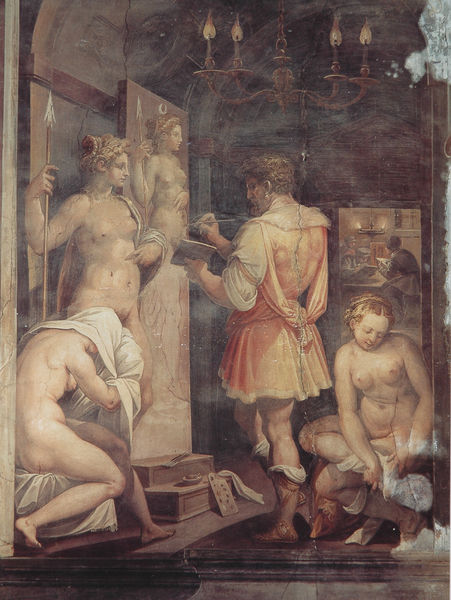
Titel: Das Studio des Malers
Künstler: Giorgio Vasari
Standort: Florenz
Institution: Casa Vasari
Schlagwörter: akt, gemälde, hand, himmel, mann, nackt, schatten, weiß, akte, frauen, menschen, ocker, sitzen, braun, brust, busen, finger, frau, frisur, haar, hintergrund, holz, lampe, licht, orange, raum, rücken, schwarz, tür, zimmer, gürtel, rot, tuch, beige, hochformat, malerei, rock, bart, hemd, wand, barock, falten, inkarnat, knoten, kragen, stehen, ärmel, bild, bildnis, innenraum, spiegel, spiegelung, boden, haare, mantel, pose, stehend, stoff, klassizismus, blatt, locken, renaissance, rosa, beine, bein, brüste, bilder, modell, bogen, haltung, schuhe, risse, weis, figuren, treppe, chandelier, lamp, lanze, soldier, women, interior, painting, portrait, room, woman, muskeln, wandgemälde, wandmalerei, atelier, maler, muse, mirror, reflection, kerzen, kronleuchter, leuchter, lüster, stufe, stufen, socken, bauch, faltenwurf, nackte, podest, model, scham, abbild, bad, waschen, strümpfe, gewölbe, antike, unbekleidet, abtrocknen, nakt, barfuß, künstler, portait, leinwand, helm, stiefel, schuh, allegorie, malen, palette, pinsel, punsel, modelle, lachs, kerzenhalter, kerzenleuchter, antik, manierismus, classical, greek, life, man, mythology, naked, nude, nudes, roman, musen, speer, fresko, light, bild im bild, drawing, binden, tunika, boots, minerva, fresco, statue, lade, diana, kandelaber, drei frauen, tafelbild, szenisch, scene, römisch, anziehen, werkstadt, toga, wölbung, art, statues, artist, easel, painter, studio, verhüllung, cloth, breasts, candle, bathing, towel, brush, canvas, work, aktmalerei, candles, armbinde, bildnuis, fleischig, kandellaber, nbild, body, vagina, self portrait, spear, drying, hintergrundszene, manierisert, workshop, paintnig, g, undressing, brests, models, undressed, paitiner, chandeleir, dianna, ipalette